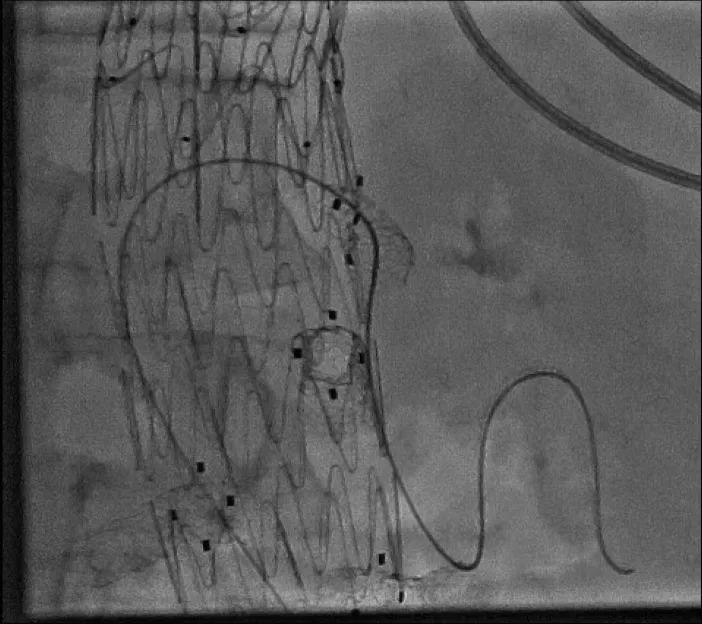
Fluoroscopic images demonstrating wiring of splenic artery.
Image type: radiology (x_ray)